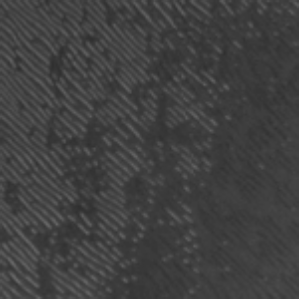
Label: frost